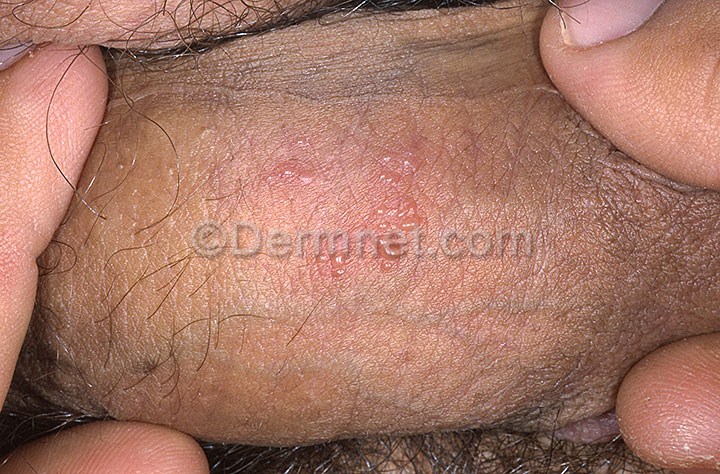
Disease: Herpes HPV and other STDs Photos